Question: I am looking to achieve several features to sweeten up the output of my program.
I want to set the background of a column of text to a certain color so that it is
more clear that columns belong together.
A picture is worth a thousand words:
i want to convert this:
'''
Pos. :123456789012345
Name. :ABCDEFGHIJKLMNO
Str. :SOMESTRINGSOMET <---- indented by half a row, Column number superscripted
Str. :SOM SOMET
Str. :SOMESTRIN ET
'''
to this:

How can i do that using python ? Is there a framework that alows me to do this?
I converted this into latex, however i cannot get the superscripted numbers to work. They need to be above the text, but not acting as a character, since there is a relation between the columns of the picure.
> Example: A is at position 1. It has as Properties S and O, thats why it is on top of those two and that is why there is an indent of half a character. S has the superscript 170, T has the superscript 185.
particularly hard is also the part where the Str part is shifted by half a character.I would like to have an example for this to integrate into my program.
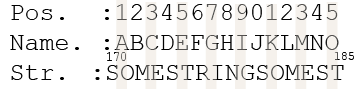
Answer: It is possible to come up with tricky solutions, considering mono spaced fonts, that may solve your problem. But they are just waiting to fail. The gray columns in your post can be added exactly as in your figure, but I've chosen to not make it change the colors in the letters (simply because I find it more readable this way).
Here is something possible to come up with PIL:

Slightly changing the fonts:

More "severe" font changes next, all produced with the code as is.

And next is the code for generating these figures. I didn't really make it nice, and it can be improved in many ways. Consider this as an example of what you will need to do to, maybe, achieve a solution for your problem. To work with any kind of font you will need an actual typesetting system, such as LaTeX.
'''
import sys
import Image, ImageDraw, ImageFont
# Assumption: some other piece of code separates the data in the following
# format.
line1 = [("Pos. :", 0), ("123456789012345", 0)]
line2 = [("Name. :", 0), ("ABCDEFGHIJKLMNO", 0)]
line3 = [("Str. ", 0), (":", -0.5), ("SOMESTRINGSOMEST", -0.5)]
line4 = [("Wave 1:", 0), ("_XXXX_X____X_X_", 0)]
line5 = [("Wave 2:", 0), ("__XX_XXX_X__X_X", 0)]
line_data = [line1, line2, line3, line4, line5]
# Texts to draw over the last element, in specific positions,
# of lines present in line_data.
subscript = {
2: { # Meaning: third item in line_data
0: "170", # Meaning: draw "170" over the first char
len(line3[-1][0]) - 1: "185", # Draw "185" over the last char
7: "180", # Meaning: draw "180" over the eight char
},
4: {5: "hi"},
3: {6: "ops"}
}
# If the following fonts are not mono spaced, you are going to suffer.
#
# Normal font.
font = ImageFont.truetype('FreeMono.ttf', 40)
# Font for subscript.
font_tiny = ImageFont.truetype('FreeMono.ttf', 20)
im = Image.new("RGBA", (1000, 1000), 'white')
draw = ImageDraw.Draw(im)
line_offset = 4
start_y = 6
width_A, height_A = font.getsize('A')
_, height_tiny_A = font_tiny.getsize('A')
# Collect even columns from the last item of list line1.
even_columns = []
x = 0
for i, (text, _) in enumerate(line1):
for j, letter in enumerate(text):
if i == len(line1) - 1 and not j % 2:
even_columns.append(x)
x += width_A
# Write all lines.
width = 0
l_start_y = start_y
for di, data in enumerate(line_data):
x = 0
for i, (text, xoff) in enumerate(data):
for j, letter in enumerate(text):
# Apply x offset.
extra = width_A * xoff
draw.text((x + extra, l_start_y), letter, font=font, fill='black')
x += width_A
width = max(x, width)
l_start_y += height_A + line_offset
# Collect letter positions from the lines that will have subscripts.
letter_pos = {}
for k in subscript:
letter_pos[k] = {}
x = sum(len(text) for text, _ in line_data[k][:-1]) * width_A
text, xoff = line_data[k][-1]
for i in range(len(text)):
extra = width_A * xoff
letter_pos[k][i] = x + extra
x += width_A
# Write all subscripts.
for k, v in subscript.items():
line = line_data[k]
for pos, text in v.items():
x = letter_pos[k][pos]
y = start_y + (line_offset + height_A) * k
y -= height_tiny_A * 0.4 # XXX A poor heuristic that worked here.
draw.text((x, y), text, font=font_tiny, fill='black')
width = max(width, int(x + font_tiny.getsize(text)[0]))
# Draw grey columns.
columns = Image.new(im.mode, im.size, 'white')
mask = Image.new("L", im.size, 'white')
for x in even_columns:
columns.paste((128, 128, 128), (x, line_offset, x + width_A, l_start_y))
mask.paste(164, (x, line_offset, x + width_A, l_start_y), )
im = Image.composite(im, columns, mask)
# Crop and save the resulting image.
im.crop((0, 0, width, l_start_y + 2)).save(sys.argv[1])
'''